Question: I'm trying to deal with ECG signal processing in android. I want to implement simple digital filters (lowpass, highpass)
I've got a transfer function:

<URL> - it looks quite easy here.
'''
for i from 1 to n
y[i] := y[i-1] + a * (x[i] - y[i-1])
'''
but there is nothing about transfer function which I want to use.
I also found the following matlab code
'''
%% Low Pass Filter H(z) = (1 - 2z^(-6) + z^(-12)) / (1 - 2z^(-1) + z^(-2))
b = [1 0 0 0 0 0 -2 0 0 0 0 0 1];
a = [1 -2 1];
h_l = filter(b,a,[1 zeros(1,12)]);
ecg_l = conv (ecg ,h_l);
'''
but there is no function like 'filter' and 'conv' in java (or I missed something).
Also I was looking on stackoverflow for an answer. But I didn't found anything about transfer function.
so can someone help me? I just want to move on with my project.
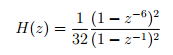
Answer: Given a time-domain recurrence equation (such as the one you quoted from wikipedia), the corresponding transfer function in the z-domain can relatively easily be obtained by using the following properties:
<URL>
Where 'X(z)' and 'Y(z)' are the z-transforms of the time-domain input sequence 'x' and output sequence 'y' respectively.
Going the other way around, given a transfer function which can be expressed as a ratio of polynomials in z, such as:
<URL>
the recurrence equation of the transfer function can be written as:
<URL>
There are of course many different ways to implement such a recurrence equation, but a simple filter implementation following the <URL> would be along the line of:
'''
// Implementation of an Infinite Impulse Response (IIR) filter
// with recurrence equation:
// y[n] = -\sum_{i=1}^M a_i y[n-i] + \sum_{i=0}^N b_i x[n-i]
public class IIRFilter {
public IIRFilter(float a_[], float b_[]) {
// initialize memory elements
int N = Math.max(a_.length, b_.length);
memory = new float[N-1];
for (int i = 0; i < memory.length; i++) {
memory[i] = 0.0f;
}
// copy filter coefficients
a = new float[N];
int i = 0;
for (; i < a_.length; i++) {
a[i] = a_[i];
}
for (; i < N; i++) {
a[i] = 0.0f;
}
b = new float[N];
i = 0;
for (; i < b_.length; i++) {
b[i] = b_[i];
}
for (; i < N; i++) {
b[i] = 0.0f;
}
}
// Filter samples from input buffer, and store result in output buffer.
// Implementation based on Direct Form II.
// Works similar to matlab's "output = filter(b,a,input)" command
public void process(float input[], float output[]) {
for (int i = 0; i < input.length; i++) {
float in = input[i];
float out = 0.0f;
for (int j = memory.length-1; j >= 0; j--) {
in -= a[j+1] * memory[j];
out += b[j+1] * memory[j];
}
out += b[0] * in;
output[i] = out;
// shift memory
for (int j = memory.length-1; j > 0; j--) {
memory[j] = memory[j - 1];
}
memory[0] = in;
}
}
private float[] a;
private float[] b;
private float[] memory;
}
'''
which you could use to implement your specific transfer function like so:
'''
float g = 1.0f/32.0f; // overall filter gain
float[] a = {1, -2, 1};
float[] b = {g, 0, 0, 0, 0, 0, -2*g, 0, 0, 0, 0, 0, g};
IIRFilter filter = new IIRFilter(a, b);
filter.process(input, output);
'''
Note that you can alternatively also factorize the numerator and denominator into 2 order polynomials and obtain a cascade of 2 order filters (known as <URL>.